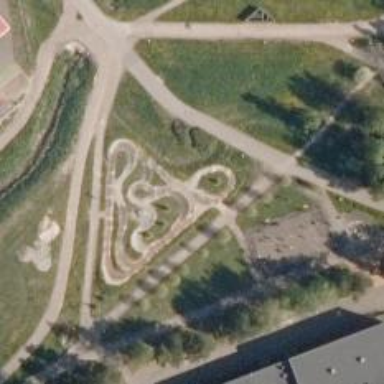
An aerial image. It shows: Path through leisure land track.